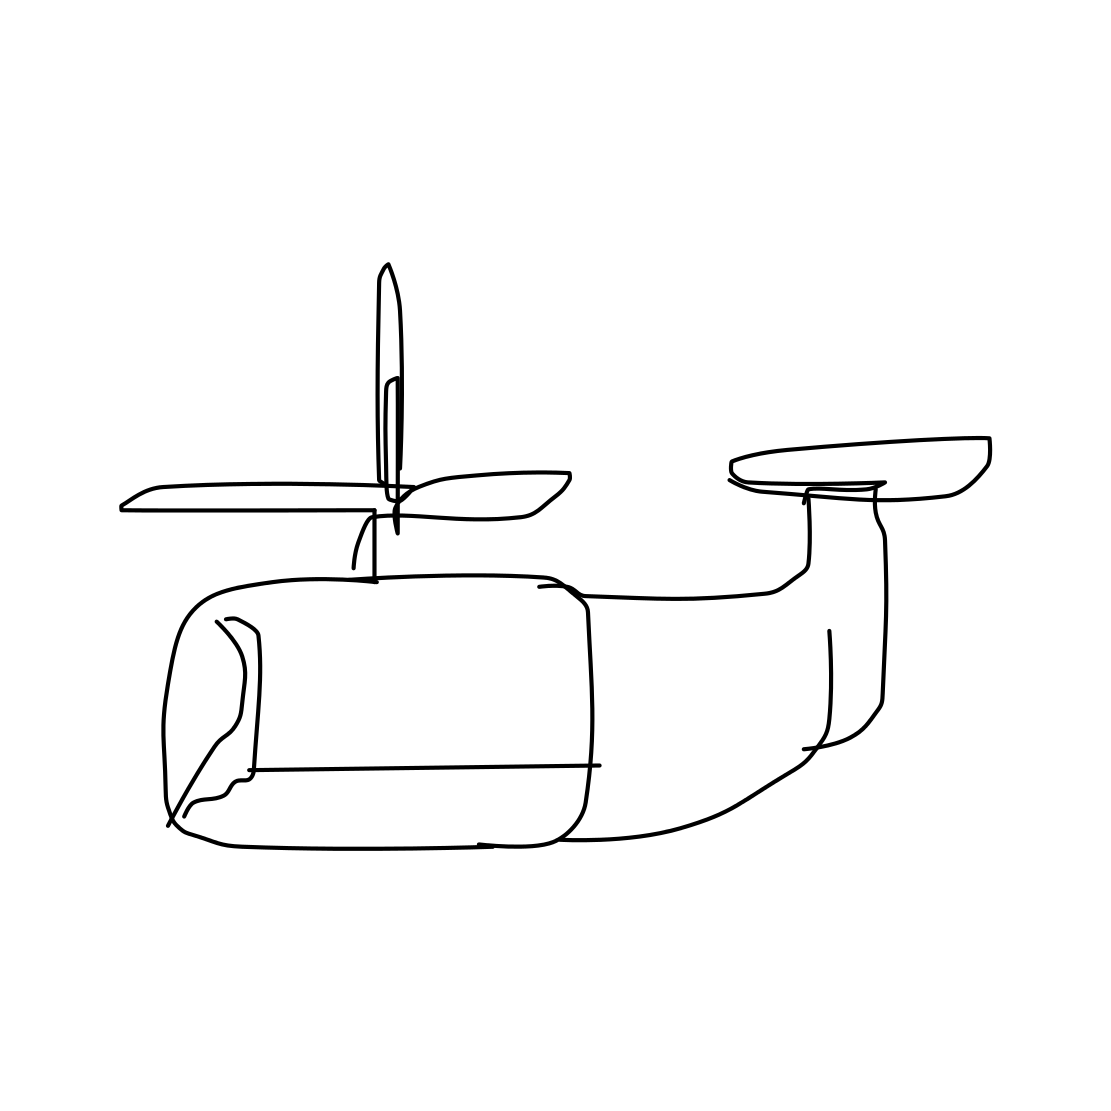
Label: helicopter